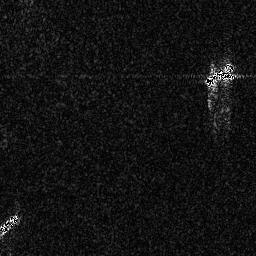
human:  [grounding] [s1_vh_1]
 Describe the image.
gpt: In the satellite image, there is  <ref>1 small ship </ref> <box>[[0, 82, 7, 92, 0]]</box> located at bottom left,  <ref>1 medium ship </ref> <box>[[79, 23, 91, 34, 0]]</box> located at top right.